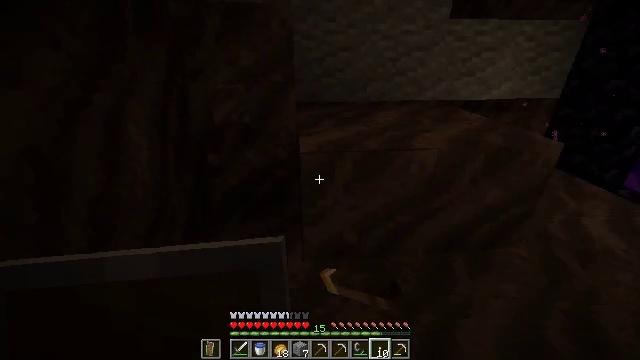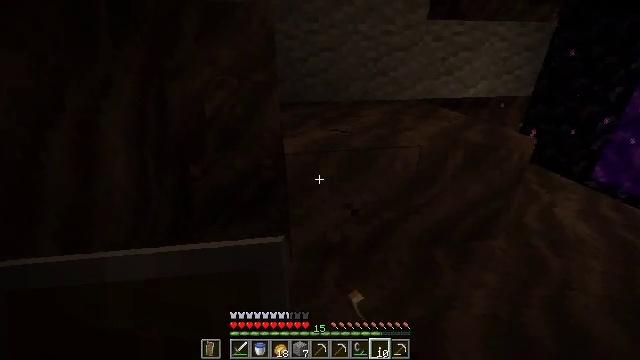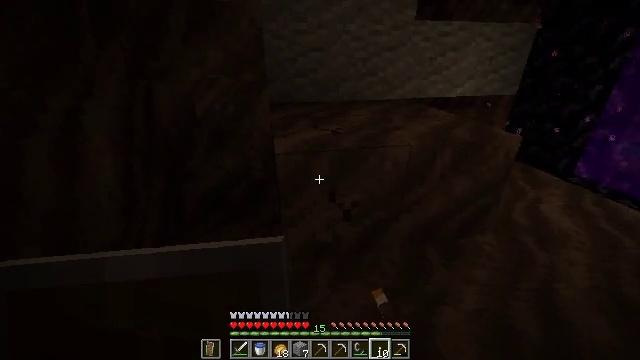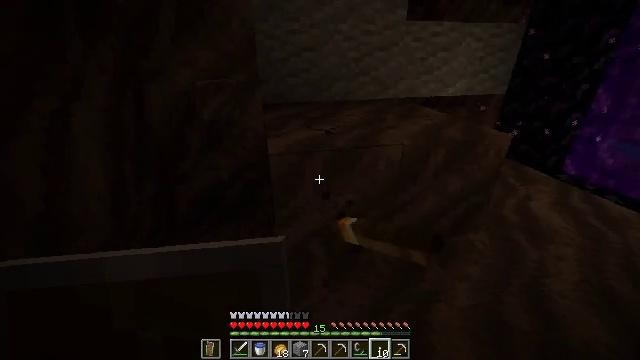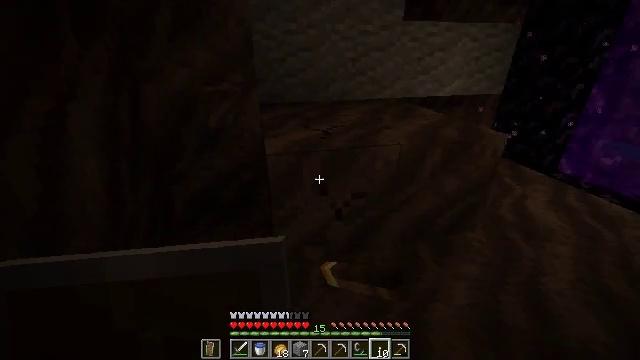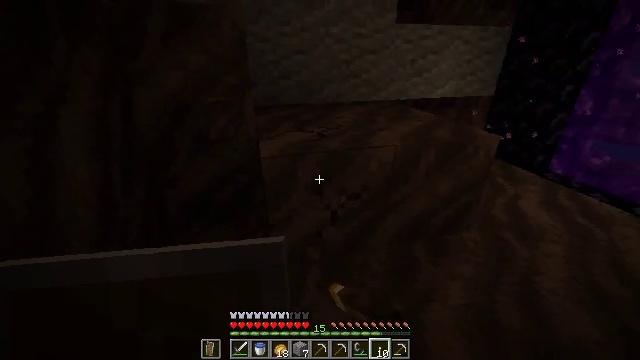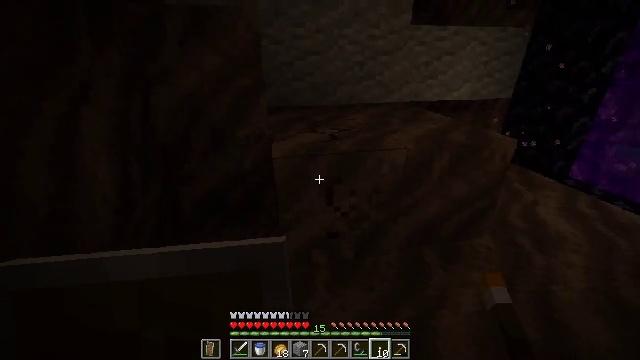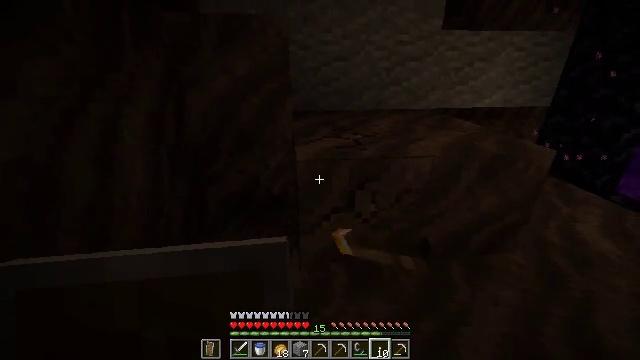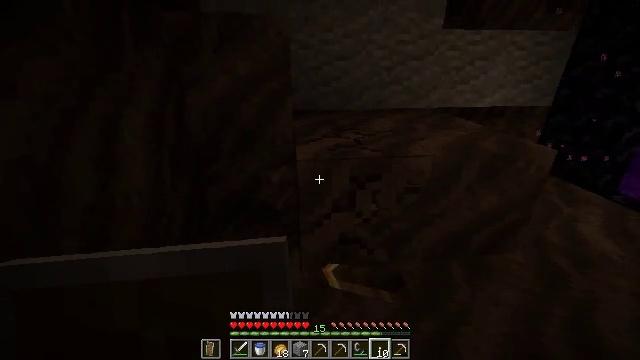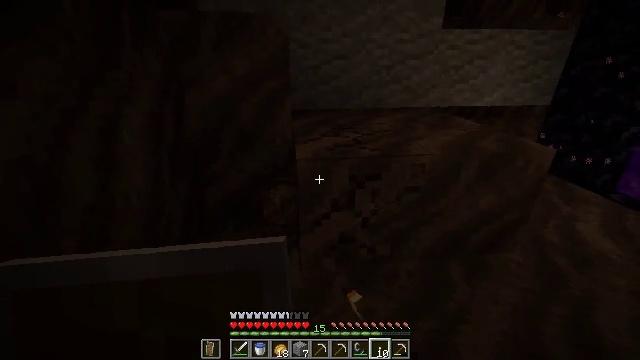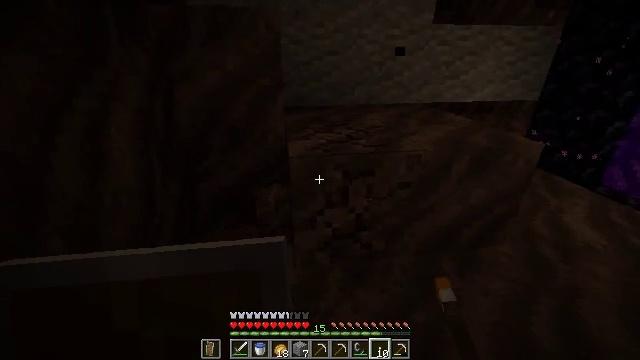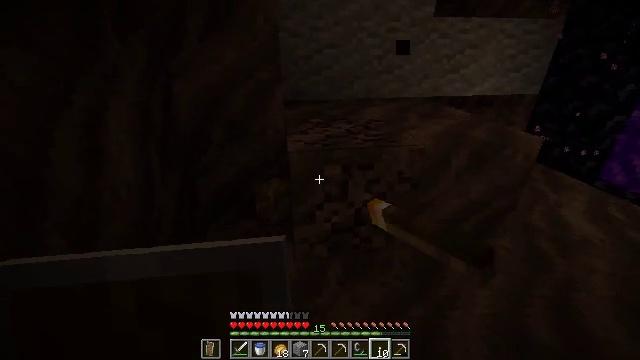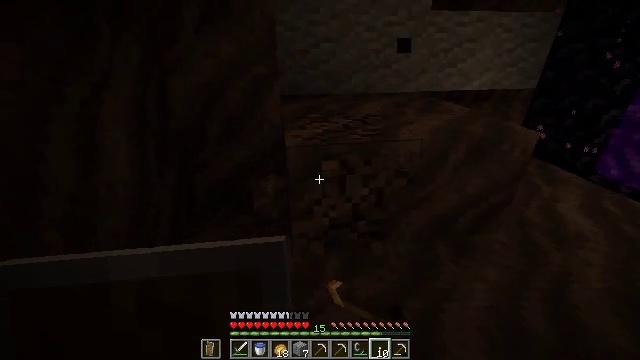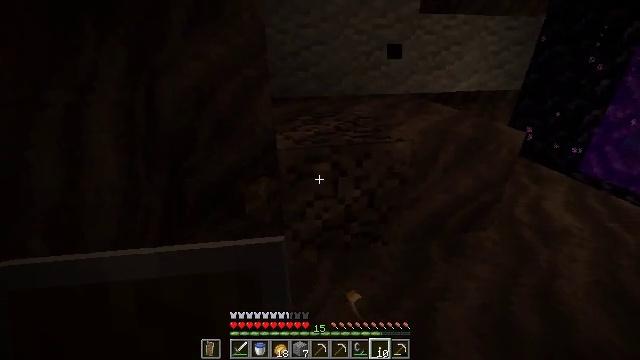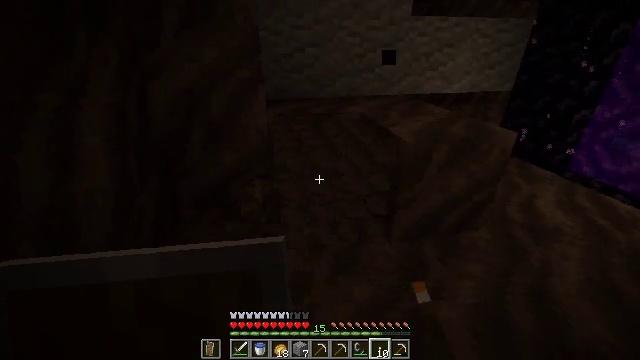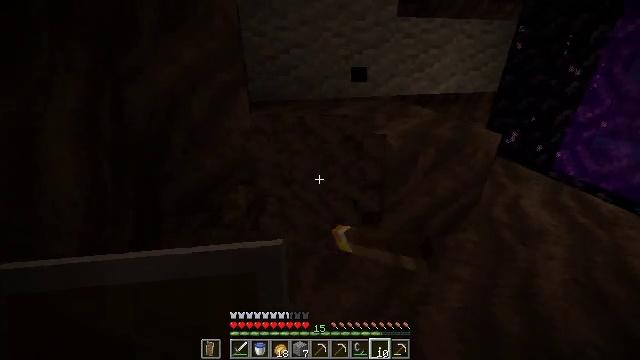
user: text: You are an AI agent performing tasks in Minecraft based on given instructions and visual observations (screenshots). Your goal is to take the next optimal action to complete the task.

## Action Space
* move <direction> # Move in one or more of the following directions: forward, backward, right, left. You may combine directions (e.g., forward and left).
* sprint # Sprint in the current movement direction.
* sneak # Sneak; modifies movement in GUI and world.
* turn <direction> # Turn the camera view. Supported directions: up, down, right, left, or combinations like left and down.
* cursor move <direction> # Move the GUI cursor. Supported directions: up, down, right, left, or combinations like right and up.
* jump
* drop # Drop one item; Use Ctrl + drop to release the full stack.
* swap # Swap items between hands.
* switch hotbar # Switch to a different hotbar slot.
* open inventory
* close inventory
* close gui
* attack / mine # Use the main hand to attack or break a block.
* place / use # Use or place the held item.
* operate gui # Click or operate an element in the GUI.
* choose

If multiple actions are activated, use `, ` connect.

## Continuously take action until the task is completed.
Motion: motion action
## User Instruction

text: Collect soul soil from the ground.
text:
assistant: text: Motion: turn right, attack / mine
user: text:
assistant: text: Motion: turn right, attack / mine
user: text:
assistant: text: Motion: turn right, attack / mine
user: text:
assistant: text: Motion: attack / mine
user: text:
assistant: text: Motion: turn right, attack / mine
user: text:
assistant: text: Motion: turn left, attack / mine
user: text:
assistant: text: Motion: turn left and up, attack / mine
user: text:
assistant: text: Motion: attack / mine
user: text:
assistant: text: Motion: attack / mine
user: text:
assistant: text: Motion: turn right, attack / mine
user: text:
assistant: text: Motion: turn down, attack / mine
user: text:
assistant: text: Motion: turn down, attack / mine
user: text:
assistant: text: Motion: turn right, attack / mine
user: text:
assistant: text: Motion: turn right, attack / mine
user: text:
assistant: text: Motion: move forward and move right, turn right, attack / mine
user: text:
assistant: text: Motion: move forward and move right, turn right, attack / mine
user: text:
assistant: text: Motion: move forward and move right, turn right, attack / mine
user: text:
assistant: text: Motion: move forward and move right, turn right, attack / mine
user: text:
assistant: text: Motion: turn right, attack / mine
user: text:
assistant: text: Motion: attack / mine
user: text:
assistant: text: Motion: attack / mine
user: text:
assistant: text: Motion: attack / mine
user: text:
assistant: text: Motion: attack / mine
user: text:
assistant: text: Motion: attack / mine
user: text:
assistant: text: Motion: attack / mine
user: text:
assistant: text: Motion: attack / mine
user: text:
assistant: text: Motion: attack / mine
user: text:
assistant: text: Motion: attack / mine
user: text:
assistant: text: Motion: attack / mine
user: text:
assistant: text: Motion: attack / mine